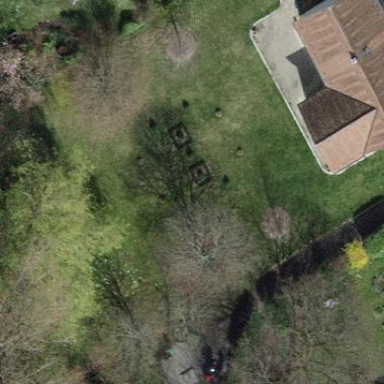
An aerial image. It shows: Garden enclosed by fence.